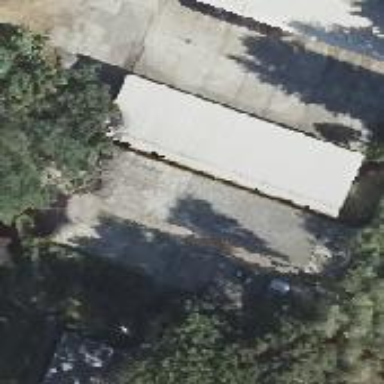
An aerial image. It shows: Group of garages.